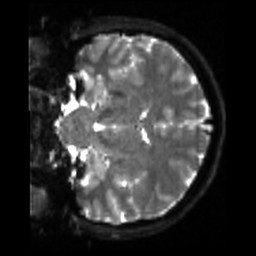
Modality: sbref
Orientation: coronal
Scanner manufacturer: siemens
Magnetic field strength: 3 T
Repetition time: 4 s
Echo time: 0.0594 s